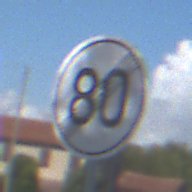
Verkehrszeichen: EndeGeschwindigkeit80
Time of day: MorningAfternoon
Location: Outdoor (Suburban)
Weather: PartlyCloudy
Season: NotSpecified
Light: Natural